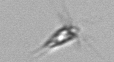
Label: Calciopappus